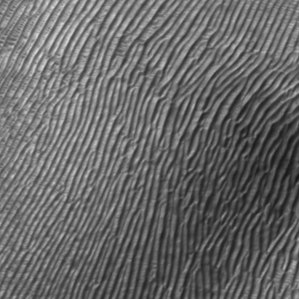
Label: frost